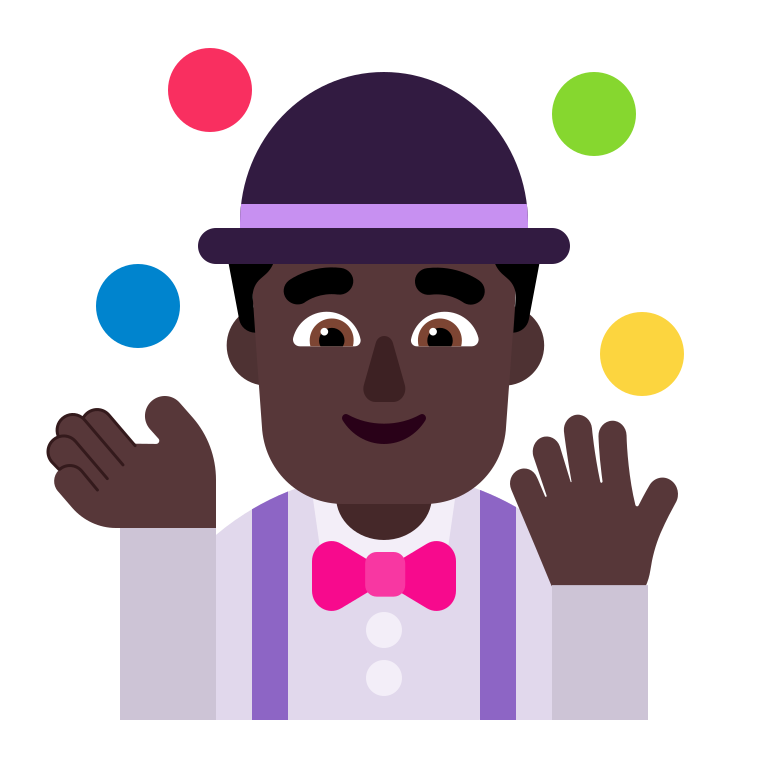
man juggling flat dark